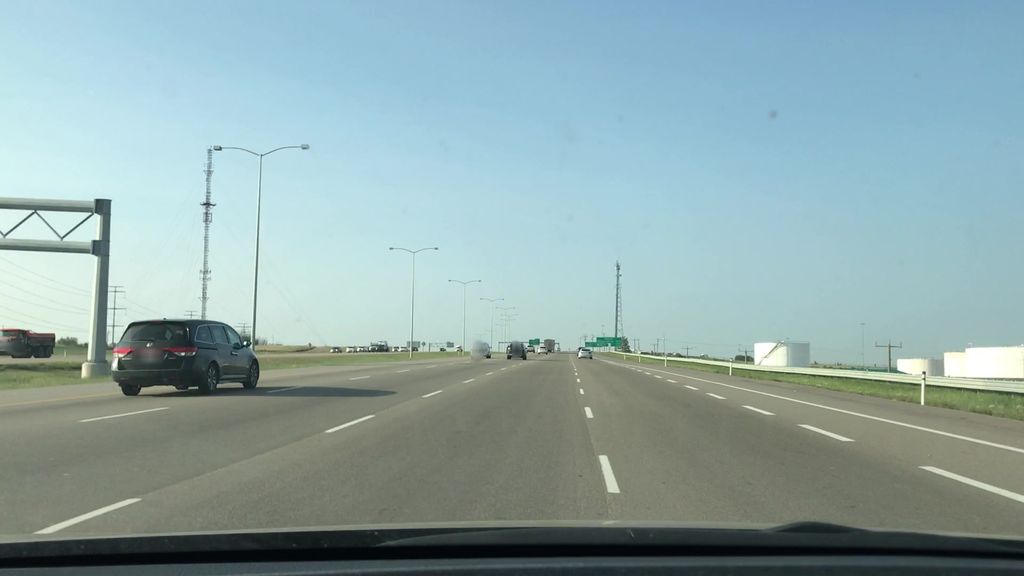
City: edmonton